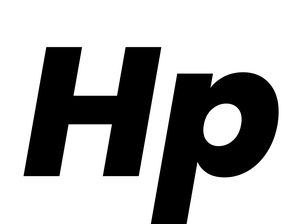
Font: Poppins-ExtraBoldItalic